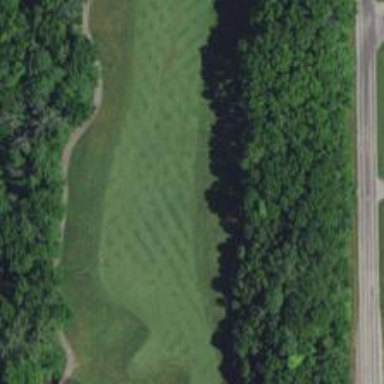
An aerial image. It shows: View of golf hole.